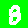
Digit: 8